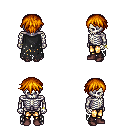
a pixel art fantasy rpg character, male body template, skeleton, black tattered cape, gold greaves, dark blonde short bangs hairstyle, bracelets, maroon shoes, four views (front, back, left, right), 2x2 character sprite sheet, small pixel art, hard edges, no anti-aliasing